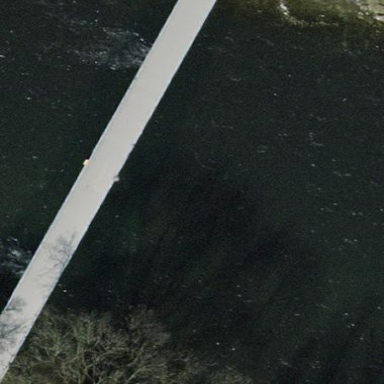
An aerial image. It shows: Beam bridge made by humans.